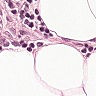
Metastatic tissue present: no